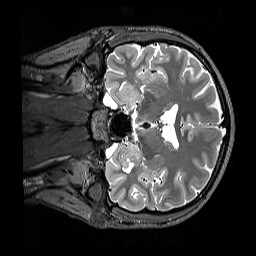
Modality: T2w
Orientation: coronal
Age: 28
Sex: male
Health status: healthy
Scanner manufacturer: siemens
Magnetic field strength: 3 T
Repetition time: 3.2 s
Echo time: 0.568 s